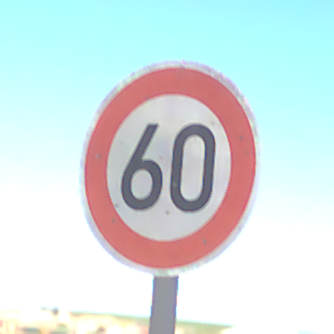
Verkehrszeichen: Geschwindigkeit60
Umgebung: Outdoor, RoadRail
Tageszeit: MorningAfternoon
Wetter: Clear
Licht: Natural
Jahreszeit: NotSpecified
Kontrast: HighContrast